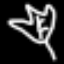
Label: leaf